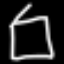
Label: square